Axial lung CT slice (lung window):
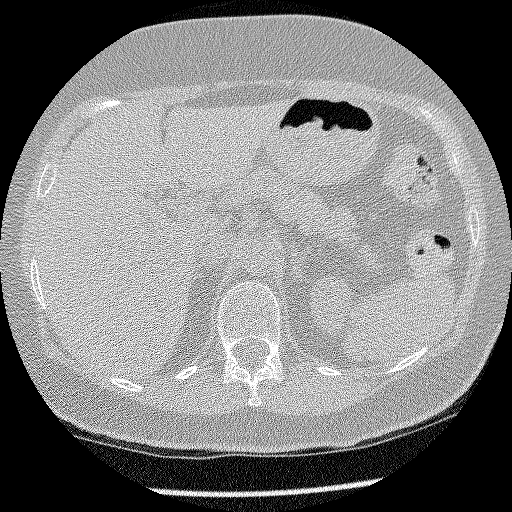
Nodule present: no